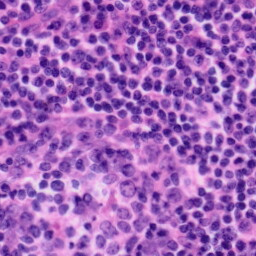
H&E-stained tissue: Tonsil